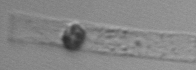
Label: Dactyliosolen_blavyanus